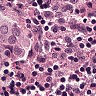
Metastatic tissue present: yes